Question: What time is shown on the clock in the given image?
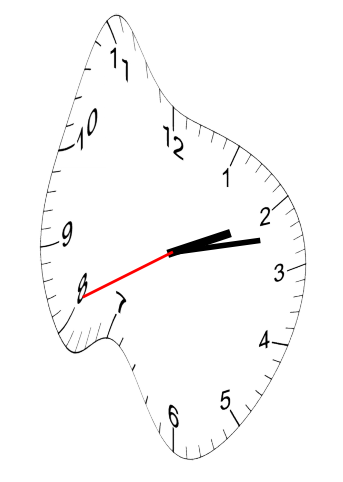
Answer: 02:12:41